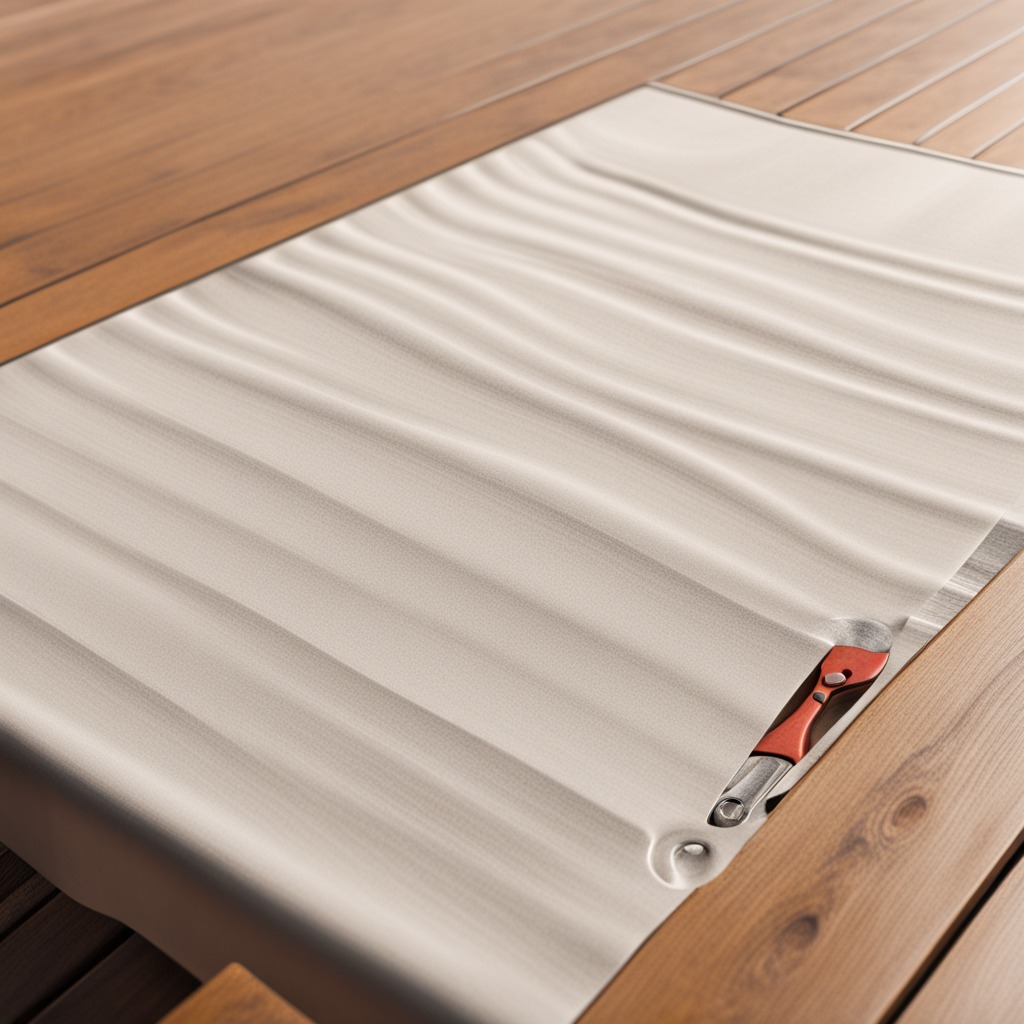
A wrench lies on a wooden table in an outdoor workshop during daytime bright natural light soft shadows worn but beneath the cloth.